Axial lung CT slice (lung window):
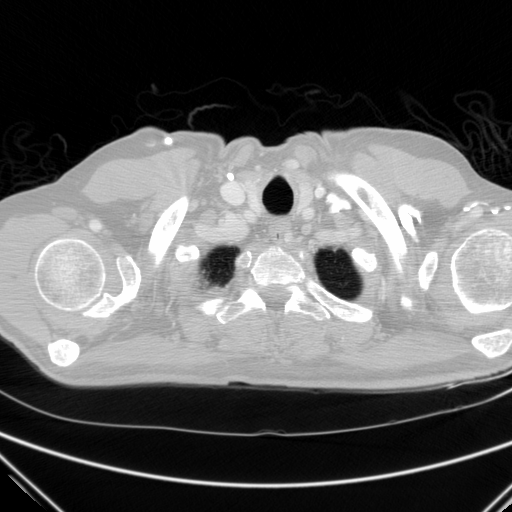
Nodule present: no